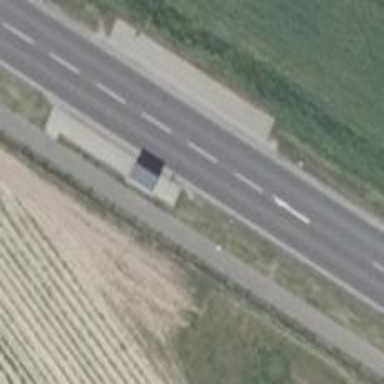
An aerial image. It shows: Asphalt road designated as primary highway with separate sidewalks and cycle paths.